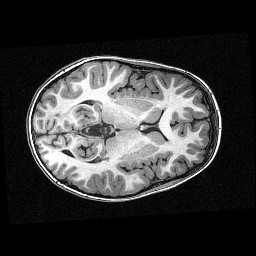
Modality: T1w
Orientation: axial
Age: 13
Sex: female
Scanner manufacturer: siemens
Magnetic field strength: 3 T
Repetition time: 2.3 s
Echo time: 0.00336 s